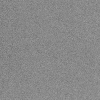
Atmospheric dust classification: dusty